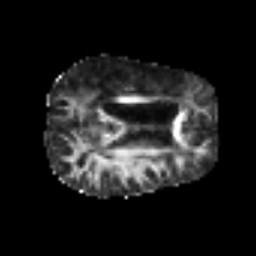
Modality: FA
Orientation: axial
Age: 54
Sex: male
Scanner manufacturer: siemens
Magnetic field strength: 3 T
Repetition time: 6.1 s
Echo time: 0.101 s